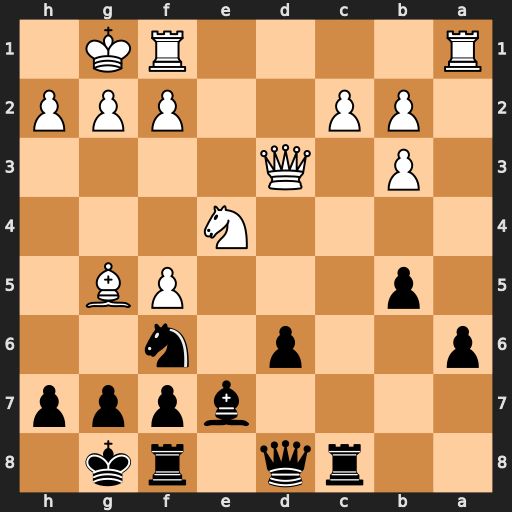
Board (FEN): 2rq1rk1/4bppp/p2p1n2/1p3PB1/4N3/1P1Q4/1PP2PPP/R4RK1
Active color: b
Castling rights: -
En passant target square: -
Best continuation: Nxe4 Qxe4 Bxg5